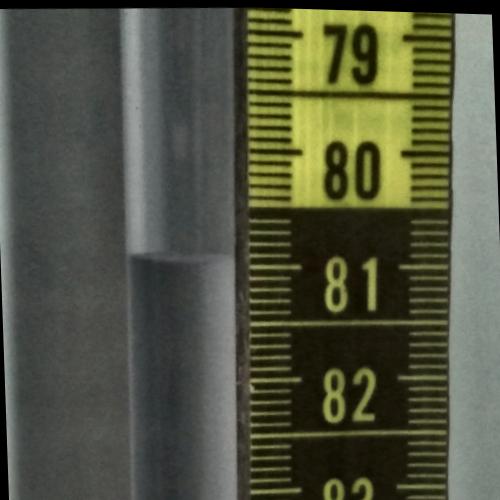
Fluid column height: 80.9 cm